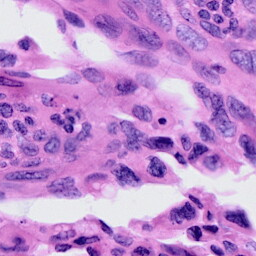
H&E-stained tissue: Cervix